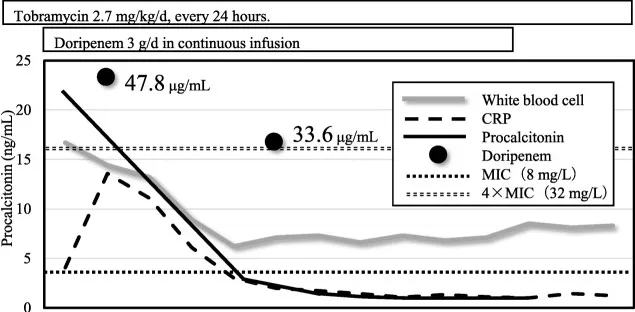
Time course of values for doripenem and other laboratory tests. The concentration of unbound doripenem in serum was 47.8 mug/mL at 20 h after dosing was started, and decreased to 33.6 mug/mL at 111 h. All biomarkers that acted as an indicator of infection were included in the calculations for the respective normal ranges. The serum concentration of tobramycin was measured on Day 1 before the admission of the patient to the ICU (peak, 16.5 mug/mL; trough, 4.3 mug/mL); the tobramycin dose was then decreased from 5.3 mg/kg/day to 2.7 mg/kg/day. CRP, C-reactive protein; CRRT, continuous renal replacement therapy; AN69-ST, a dialyzer membrane made by polyacrylonitrile (surface-treated).
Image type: pathology (fish)